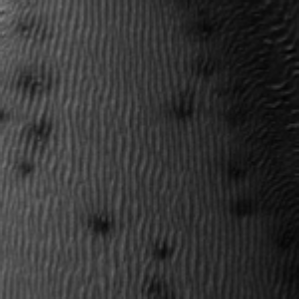
Label: frost